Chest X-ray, PA view. Patient: 35 years old, sex M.
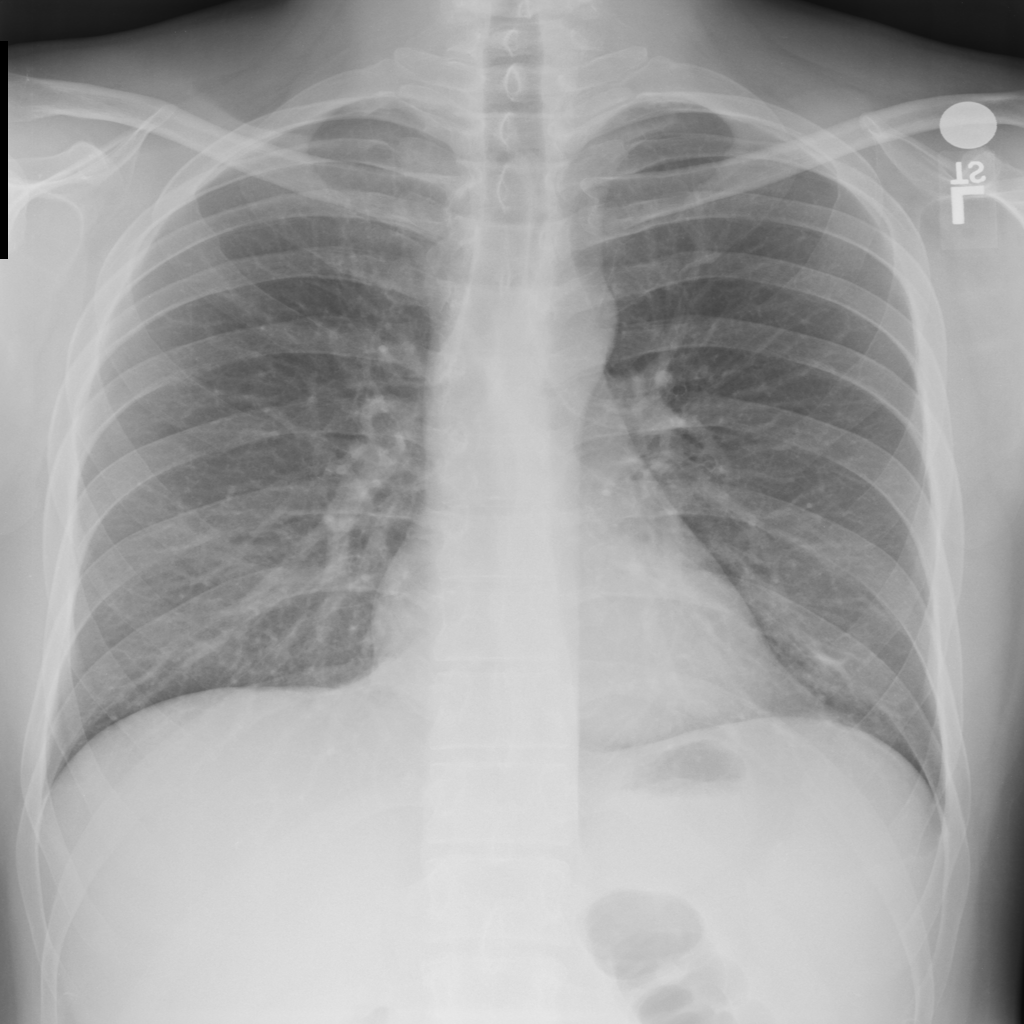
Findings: No Finding